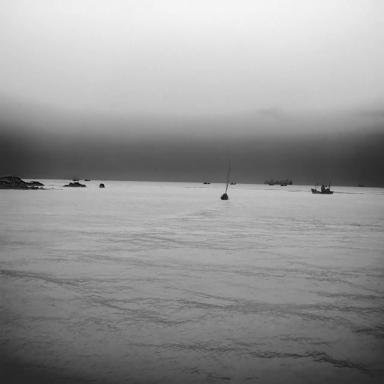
There are eight objects shown in the infrared image, including seven bulk_carriers, and a sailboat.